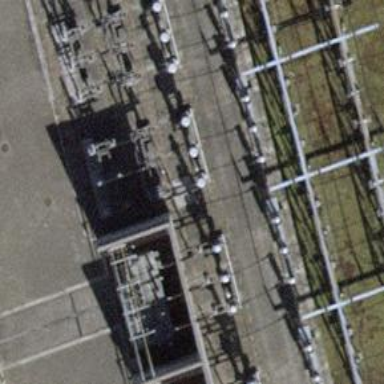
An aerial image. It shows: Insulator used in power equipment.